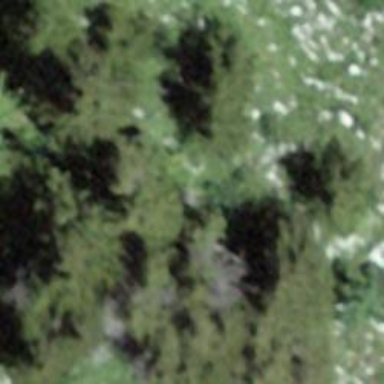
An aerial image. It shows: Patch of scrub vegetation.